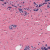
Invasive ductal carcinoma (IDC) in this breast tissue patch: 1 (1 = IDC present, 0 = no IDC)